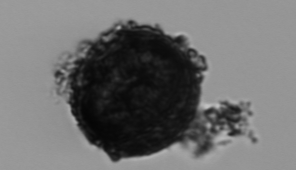
Label: Thalassiosira_TAG_external_detritus